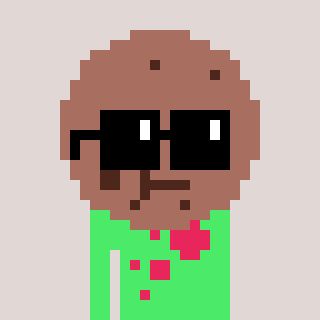
a pixel art character with square black sunglasses, a cookie-shaped head and a teal-colored body on a warm background